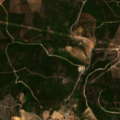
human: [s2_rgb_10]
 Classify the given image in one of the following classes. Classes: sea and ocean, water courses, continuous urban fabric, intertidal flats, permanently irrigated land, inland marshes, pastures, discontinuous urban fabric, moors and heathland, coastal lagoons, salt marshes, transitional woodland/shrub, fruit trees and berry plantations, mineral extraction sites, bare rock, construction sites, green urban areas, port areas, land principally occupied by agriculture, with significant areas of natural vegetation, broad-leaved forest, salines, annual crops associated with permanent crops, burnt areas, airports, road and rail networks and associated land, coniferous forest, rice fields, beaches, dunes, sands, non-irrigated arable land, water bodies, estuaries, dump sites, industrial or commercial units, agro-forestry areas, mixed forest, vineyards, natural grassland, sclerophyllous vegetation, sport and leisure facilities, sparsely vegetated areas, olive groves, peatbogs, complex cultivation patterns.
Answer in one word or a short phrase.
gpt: discontinuous urban fabric, land principally occupied by agriculture, with significant areas of natural vegetation, transitional woodland/shrub